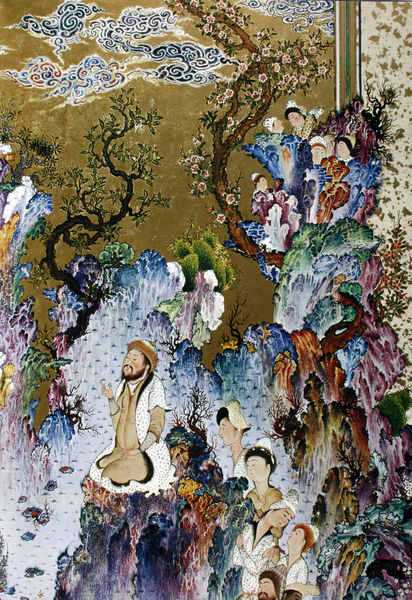
Titel: Shah-Nameh. Gericht Gayumars (Detail): Siyamak blickt zu seinem Vater auf
Künstler: Sultan Muhammad
Standort: New York
Institution: The Metropolitan Museum of Art
Schlagwörter: baum, berg, blau, blätter, felsen, gemälde, gestein, hand, himmel, mann, nackt, umhang, wasser, weiß, wolken, bäume, frauen, gelb, grün, landschaft, menschen, ocker, sitzen, äste, blumen, braun, bunt, frau, grau, hintergrund, holz, hut, hüte, köpfe, männer, nase, schwarz, zeichnung, blüte, blüten, rosen, rot, wolke, beige, malerei, muster, ornament, versammlung, bart, mütze, mützen, augen, blicke, mensch, rahmen, vollbart, ast, hügel, natur, zweige, gewässer, boden, auge, gold, sitzend, pflanzen, rosa, seide, wasserfall, kahn, kinder, garten, kopfbedeckung, farbig, japan, berge, farben, fels, gebirge, grafik, lila, violett, ausflug, könig, tapete, dekor, verzierung, paravan, lack, japanisch, zeigen, gewächs, freude, frühling, blühend, tusche, buch, orient, asien, illustration, knien, asiatisch, beten, gebet, graphisch, chinesisch, china, knieend, gebirg, mönch, golden, jünger, indien, turban, prophet, brau, kirschbaum, kirsche, kirsch, golf, tradition, sultan, ebenen, irreal, buchmalerei, islamisch, iran, kirschblüte, asia, fernost, meditation, haarem, kalif, mongolei, mongolen, kirschbäume, japaner, verwunderung, mongole, cinesisch, gesha, dschinges kahn, ikonografisch, bbunt, vewunschen